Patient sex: F
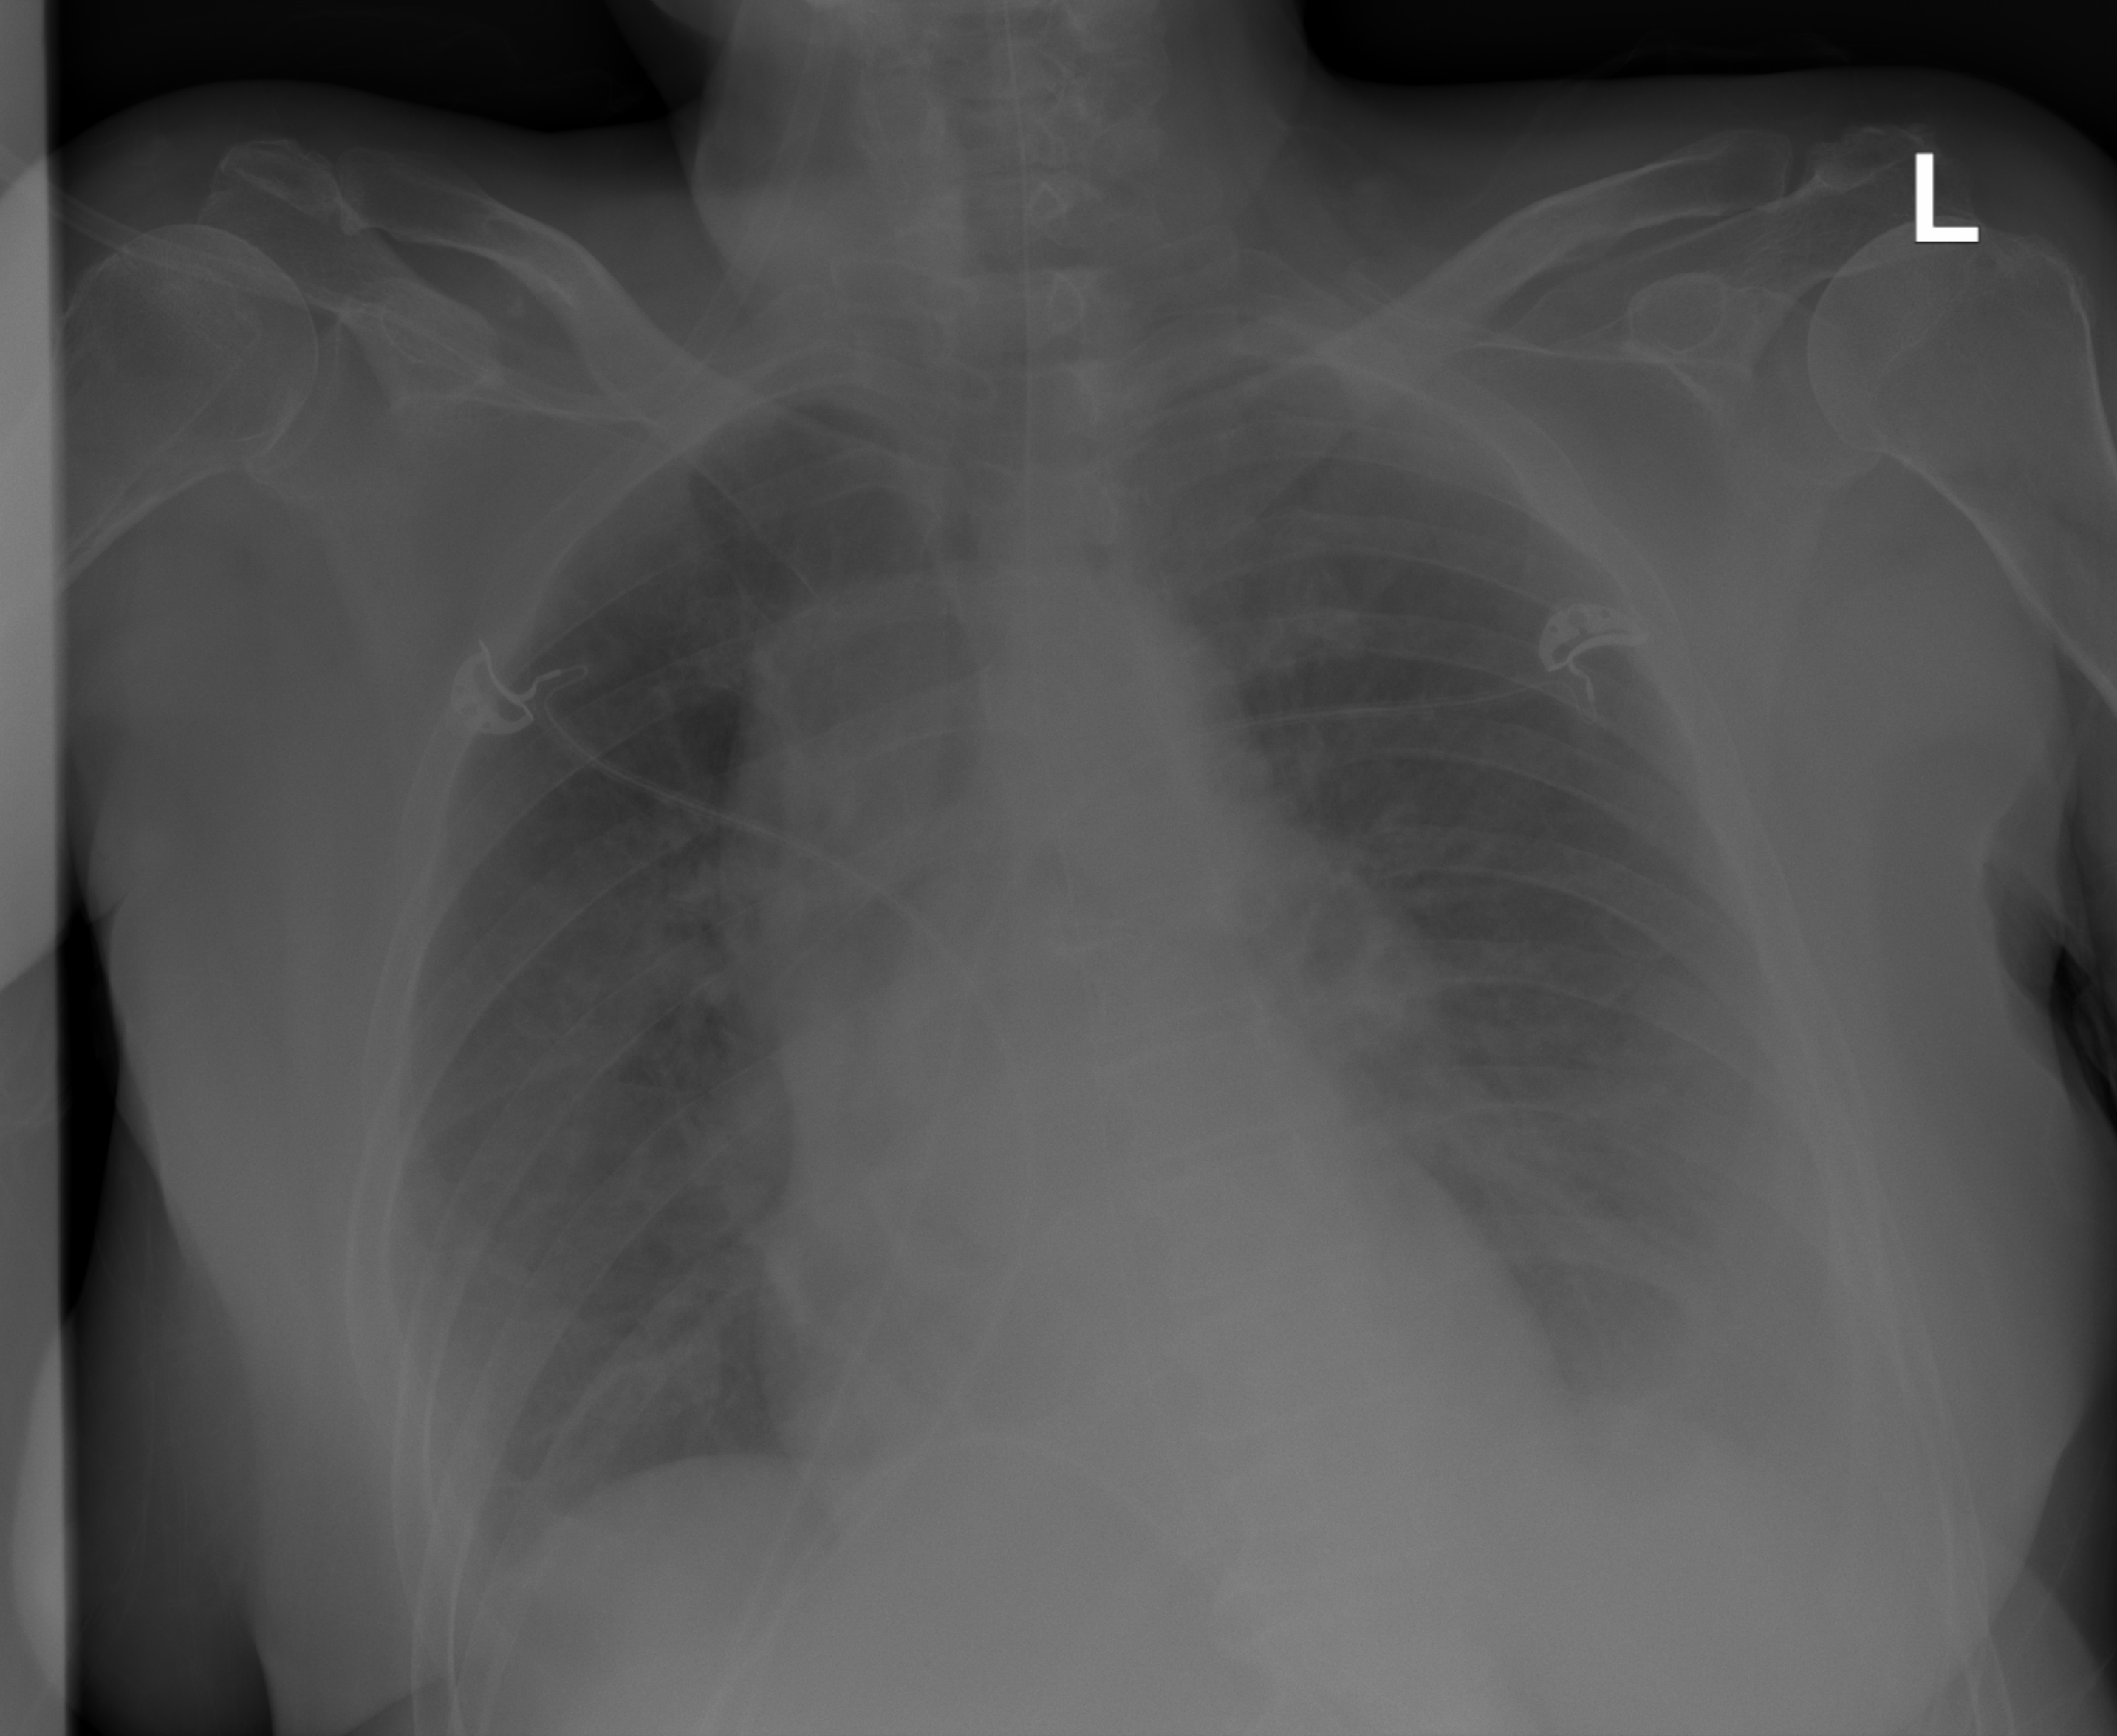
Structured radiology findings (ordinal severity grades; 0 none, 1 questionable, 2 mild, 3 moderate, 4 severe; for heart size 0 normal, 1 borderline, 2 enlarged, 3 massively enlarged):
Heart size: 0
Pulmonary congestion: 0
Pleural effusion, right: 2
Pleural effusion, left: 3
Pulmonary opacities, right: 0
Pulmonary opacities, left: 0
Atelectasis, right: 2
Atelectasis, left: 2